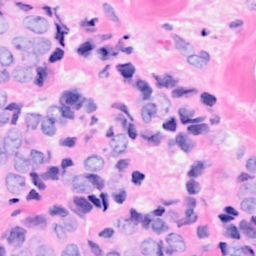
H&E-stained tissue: Breast